Milling tool wear sample.
Tool blade image: 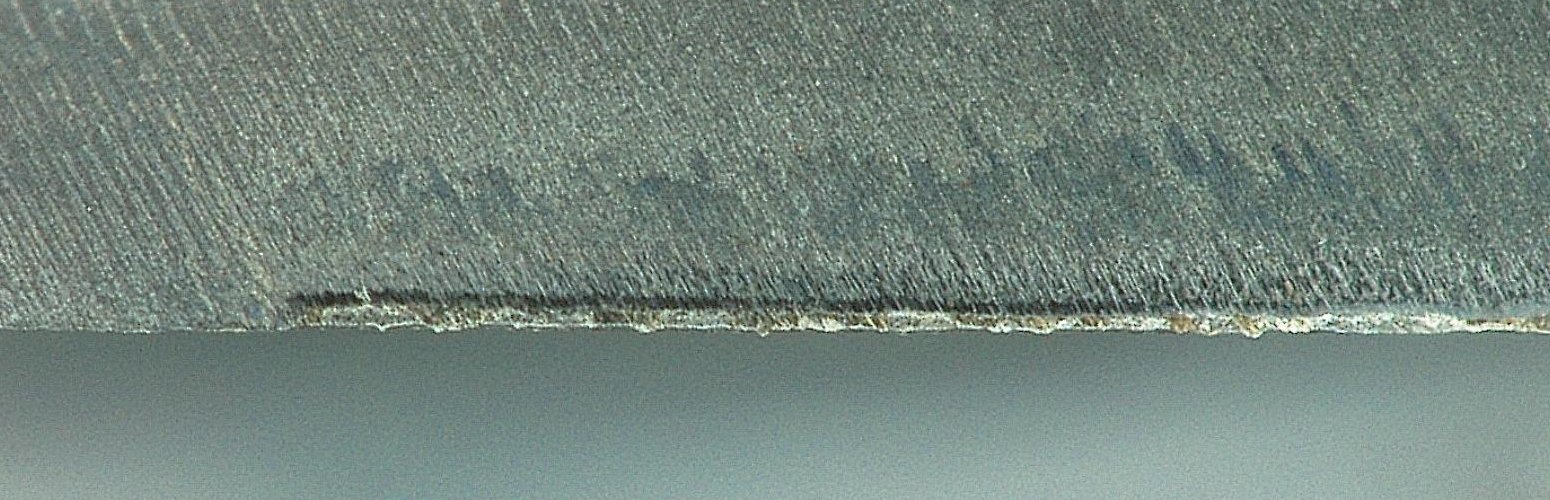
Chip image: 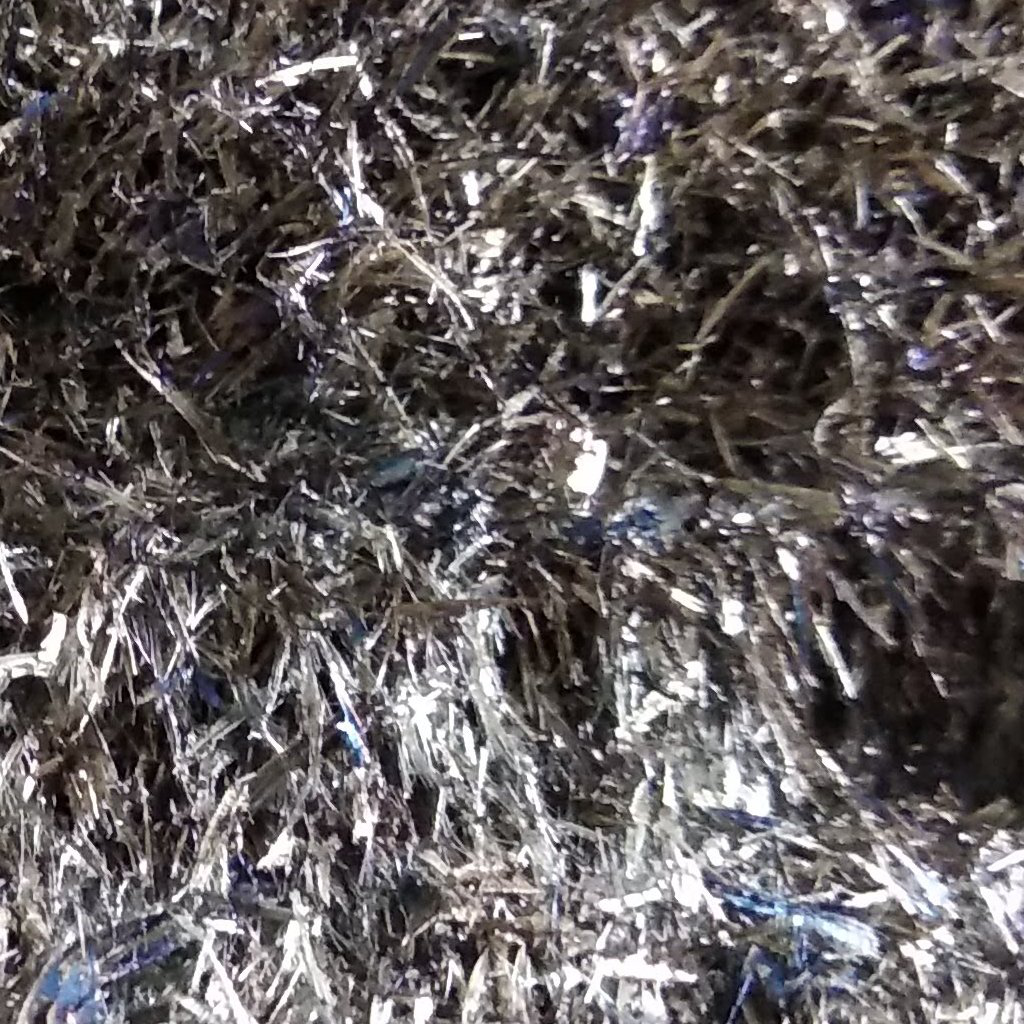
Workpiece image: 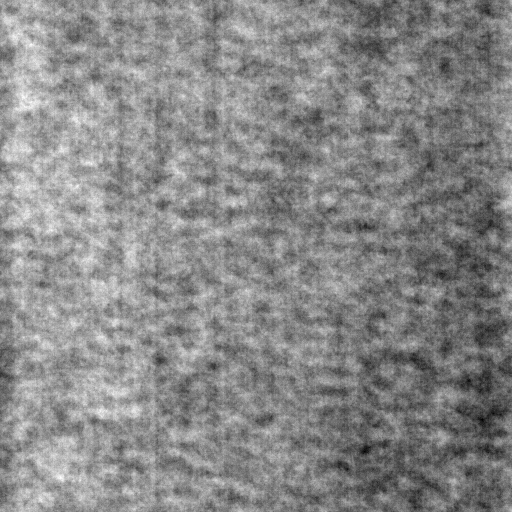
Tool wear state: sharp
Gaps: 4.49
Flank wear: 59.17
Overhang: 25.27
Force-signal Mel-spectrograms (X, Y, Z axes): 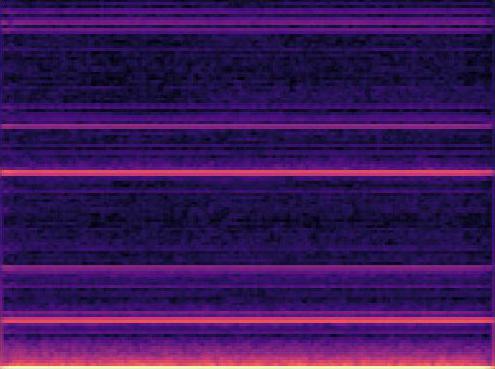 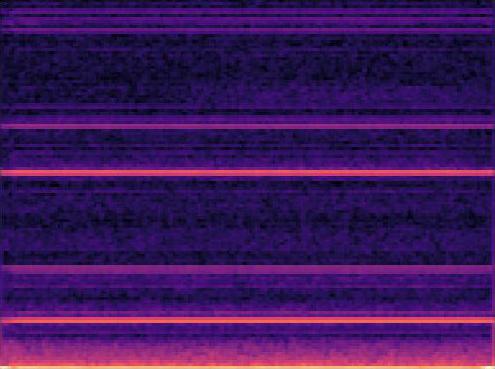 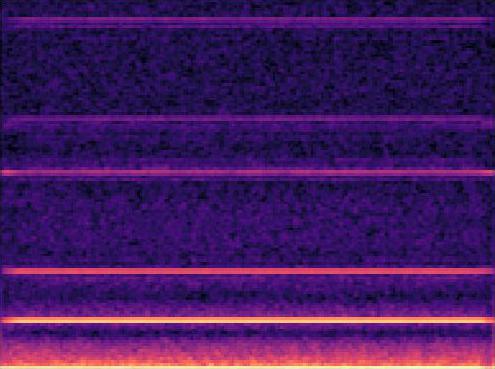
Force-signal scalograms (X, Y, Z axes): 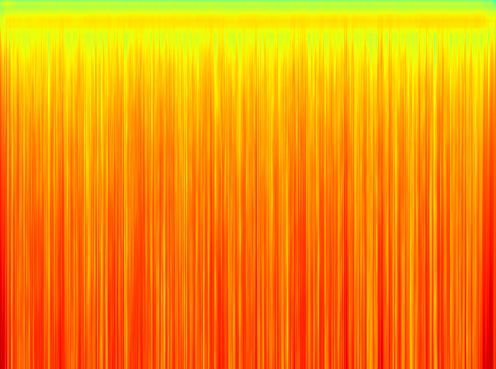 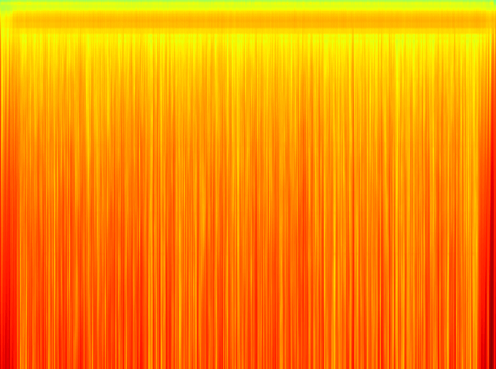 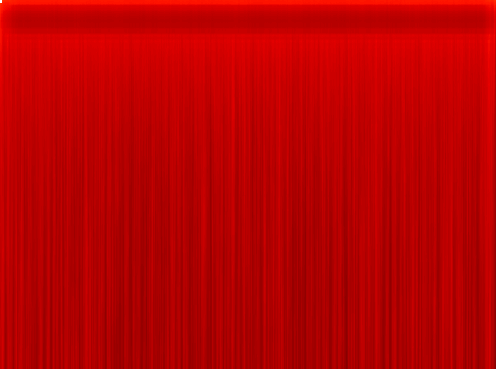
Force phase: steady_state_stabilization_wear